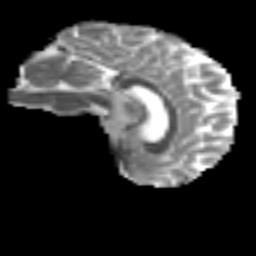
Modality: MD
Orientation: sagittal
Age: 34
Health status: ill
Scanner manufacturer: philips
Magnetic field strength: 3 T
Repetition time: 9 s
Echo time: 0.127 s